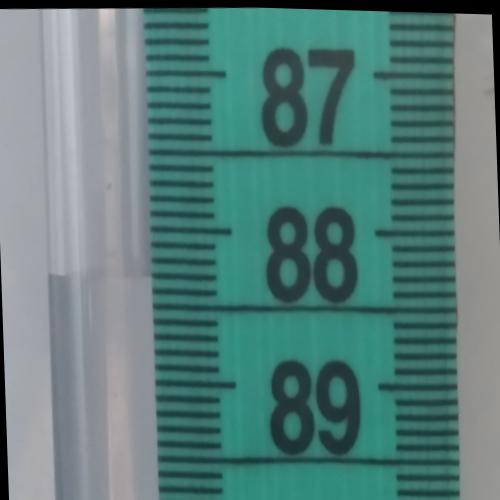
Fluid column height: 88.3 cm